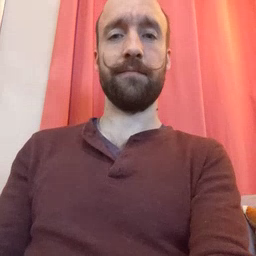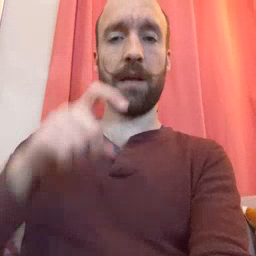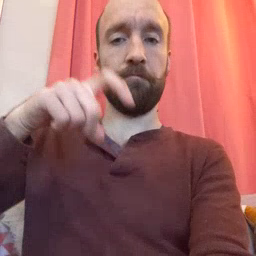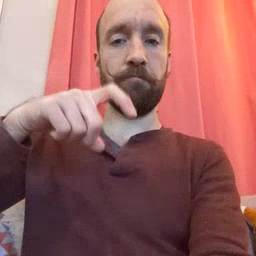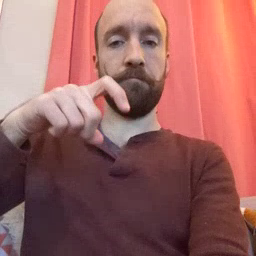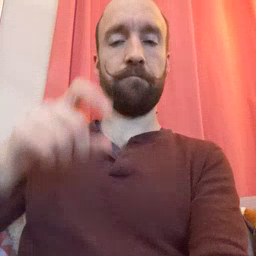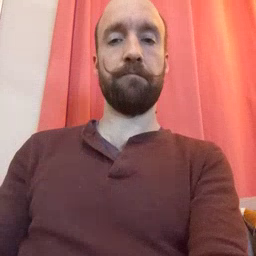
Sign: time